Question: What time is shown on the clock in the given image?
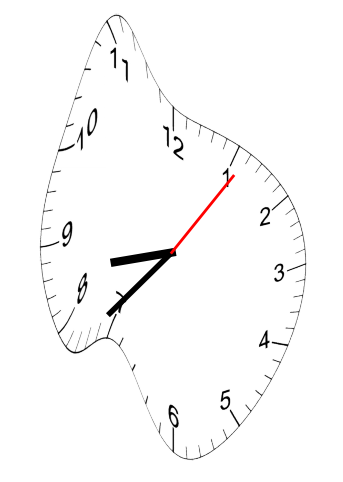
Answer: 08:37:06